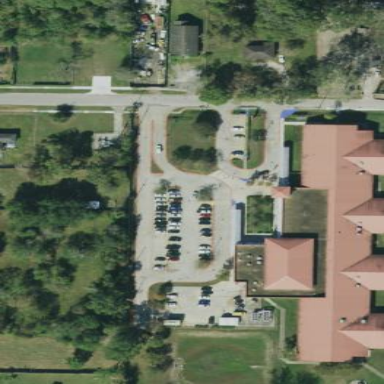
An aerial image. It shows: School.